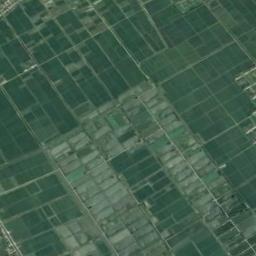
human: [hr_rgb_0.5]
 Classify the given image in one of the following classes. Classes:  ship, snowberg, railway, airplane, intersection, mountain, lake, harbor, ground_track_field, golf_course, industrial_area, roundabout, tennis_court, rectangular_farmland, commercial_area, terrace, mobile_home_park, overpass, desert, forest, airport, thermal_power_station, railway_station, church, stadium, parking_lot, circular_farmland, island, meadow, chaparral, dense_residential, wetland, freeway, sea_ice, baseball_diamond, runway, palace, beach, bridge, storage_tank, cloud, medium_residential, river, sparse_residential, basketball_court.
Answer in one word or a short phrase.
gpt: rectangular_farmland